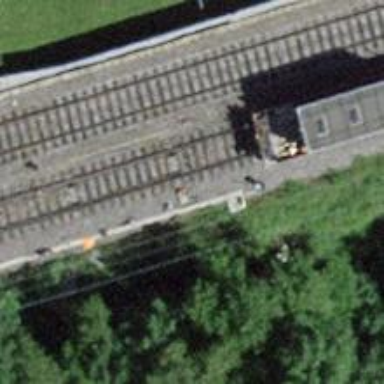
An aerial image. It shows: Railway switch.